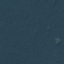
Label: Forest